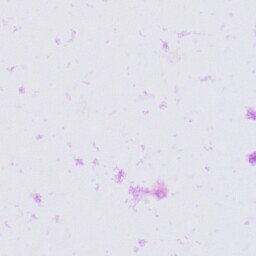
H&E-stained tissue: Prostate